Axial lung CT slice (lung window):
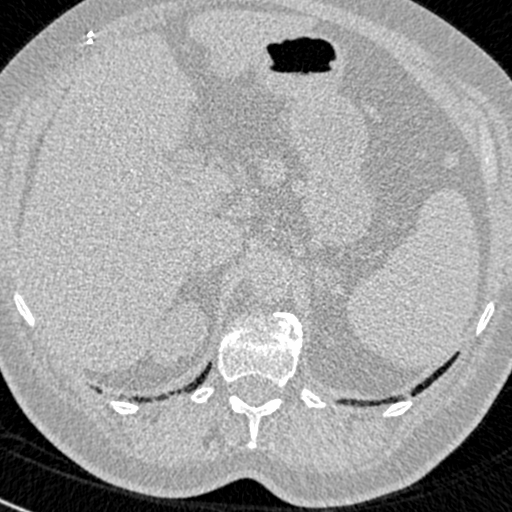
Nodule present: no